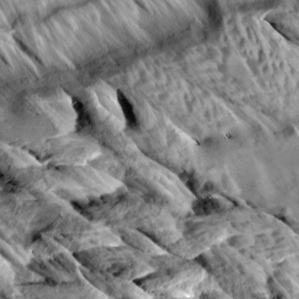
Label: non_frost